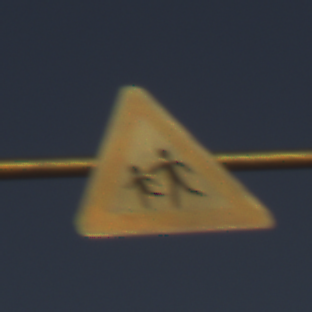
Verkehrszeichen: KinderRechts
Umgebung: Outdoor, RoadRail
Tageszeit: SunriseSunset
Wetter: PartlyCloudy
Licht: Natural
Jahreszeit: NotSpecified
Kontrast: HighContrast